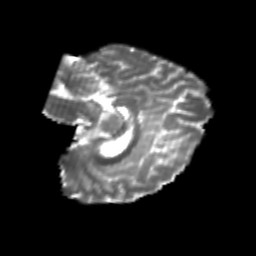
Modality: T2w
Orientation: sagittal
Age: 20
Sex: female
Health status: healthy
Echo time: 0.074 s